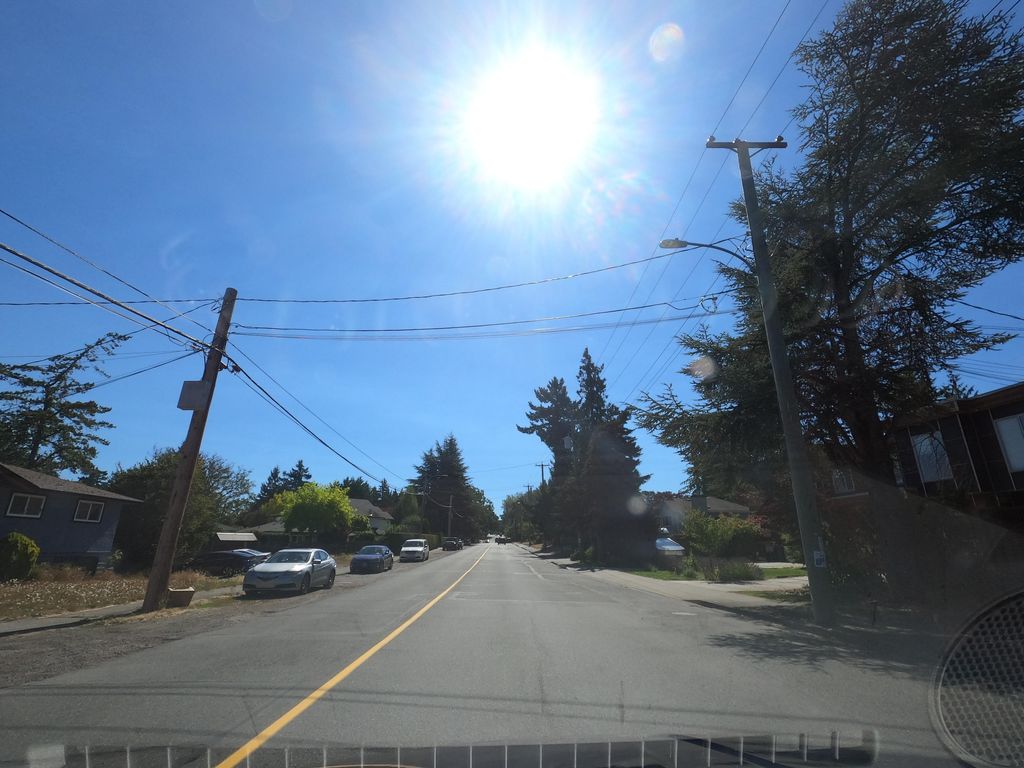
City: victoria